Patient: sex M, age 76
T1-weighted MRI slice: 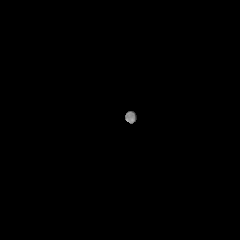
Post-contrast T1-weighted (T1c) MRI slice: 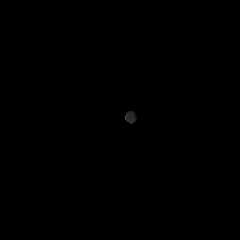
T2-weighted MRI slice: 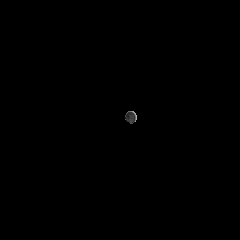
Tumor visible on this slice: no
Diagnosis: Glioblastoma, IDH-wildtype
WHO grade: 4